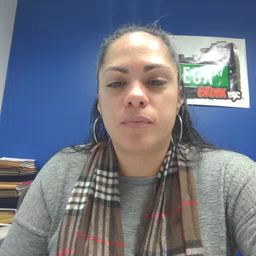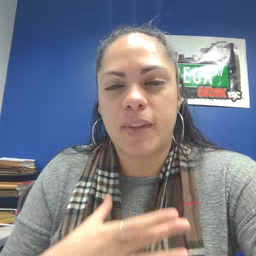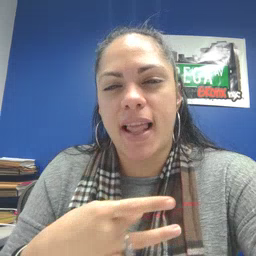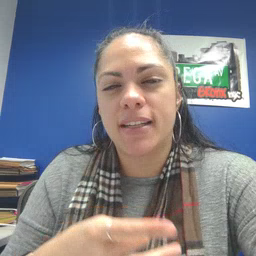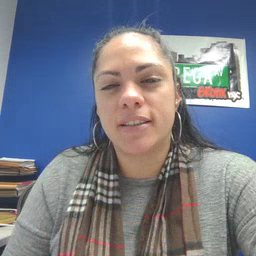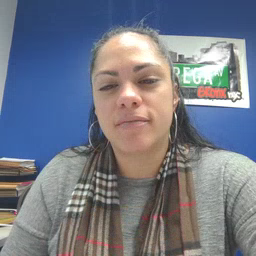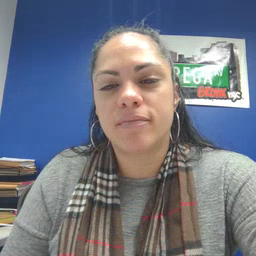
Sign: like